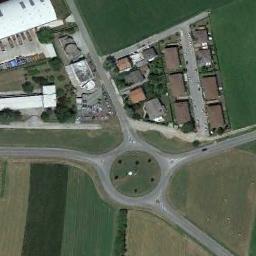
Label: roundabout